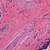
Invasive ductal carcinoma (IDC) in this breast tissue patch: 0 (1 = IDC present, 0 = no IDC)